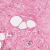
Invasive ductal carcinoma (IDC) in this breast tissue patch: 0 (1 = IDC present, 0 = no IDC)